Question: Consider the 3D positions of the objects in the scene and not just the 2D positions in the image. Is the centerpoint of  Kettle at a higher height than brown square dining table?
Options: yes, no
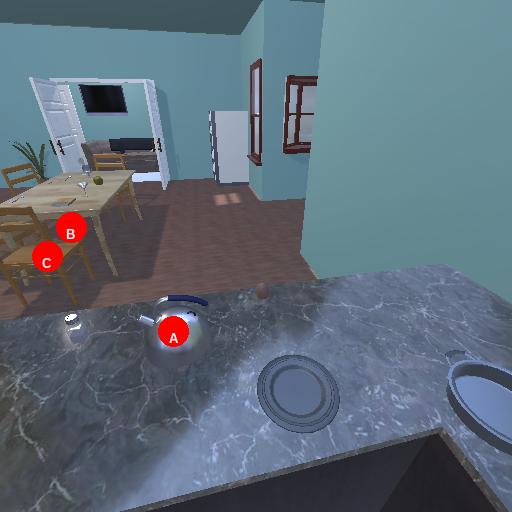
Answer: yes